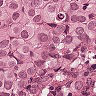
Metastatic tissue present: yes